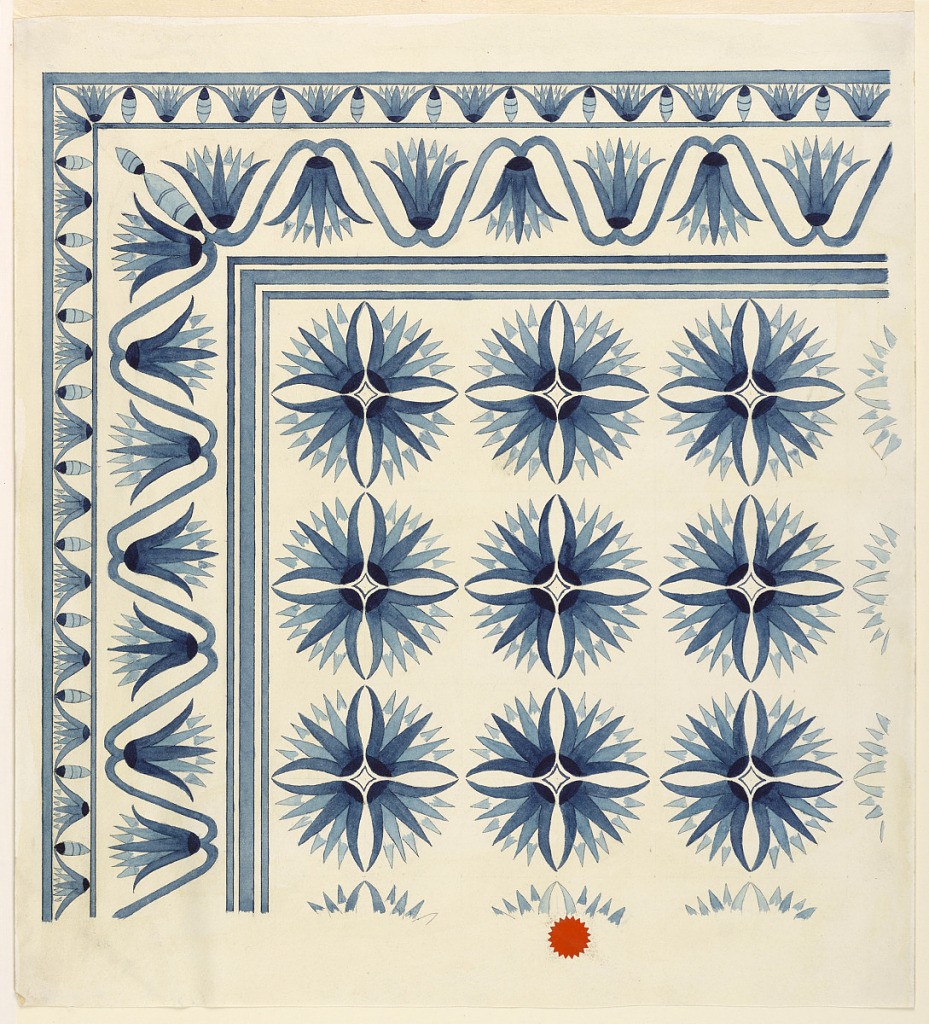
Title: Design for floor covering
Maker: Cooper Union Art School
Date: about 1895
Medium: Pen and ink with blue watercolor on paper
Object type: Drawing
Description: Vertical rectangle. Central ground made up of styleized flower forms with equally spaced pointed petals radiating out from a central square. Border composed of flower forms seen in profile in reverse alteration. One-quarter, only, of pattern is shown